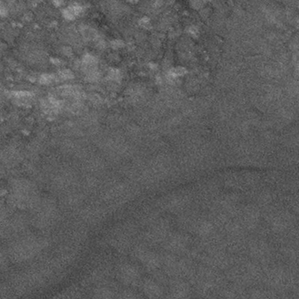
Label: frost